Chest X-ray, AP view. Patient: 34 years old, sex M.
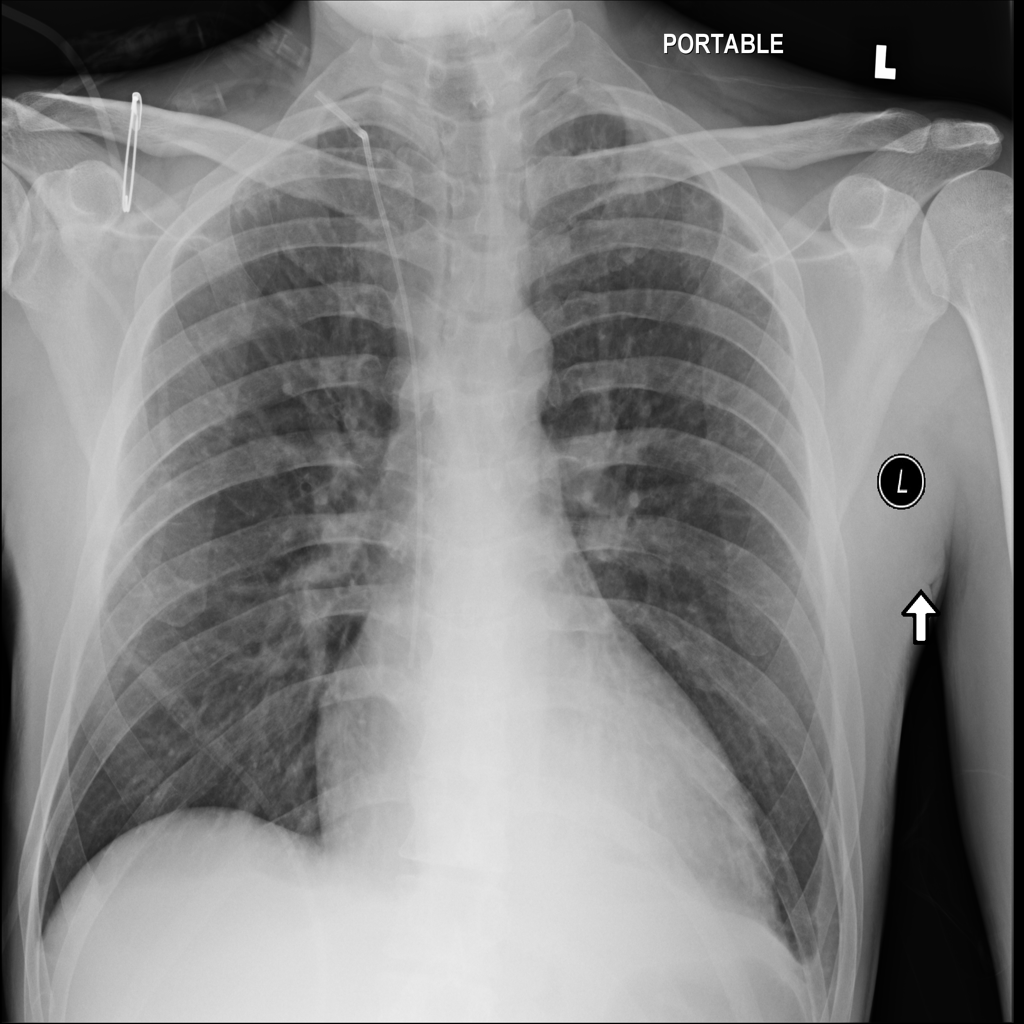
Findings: No Finding